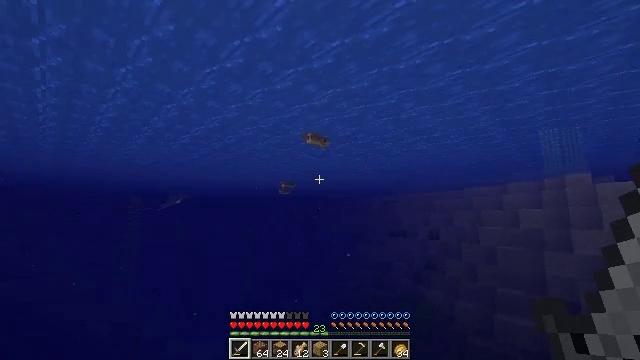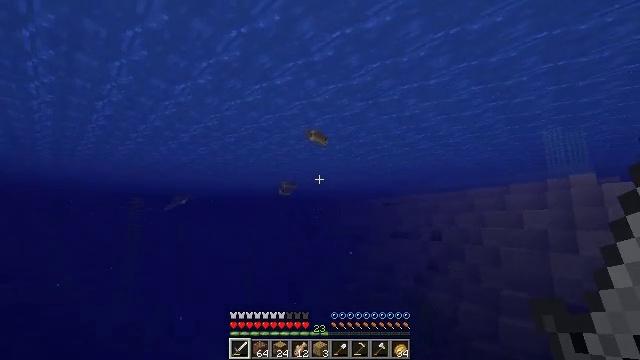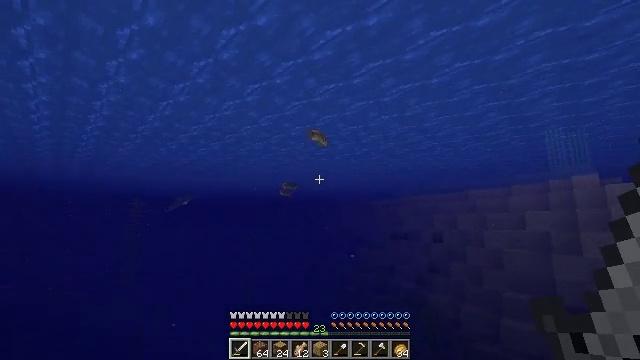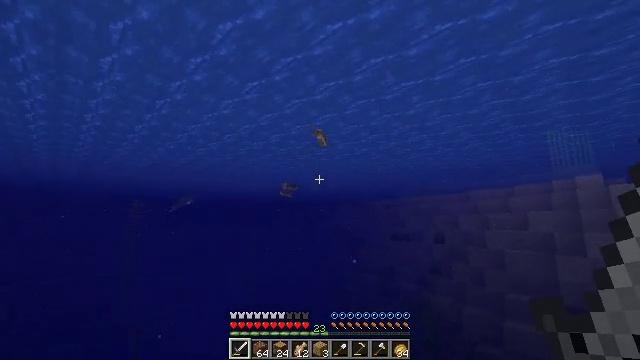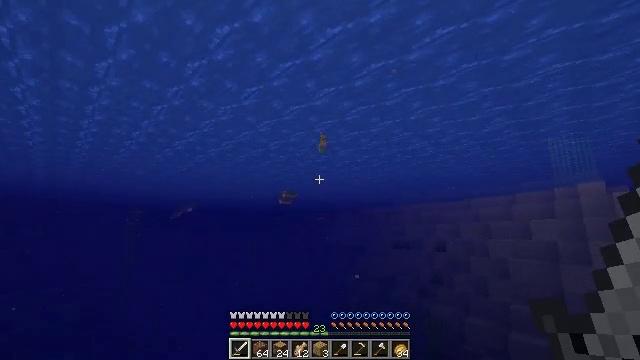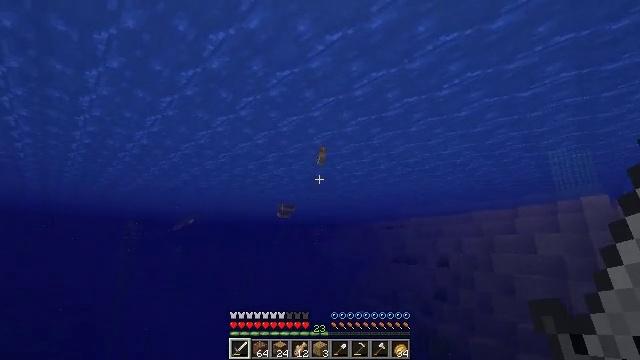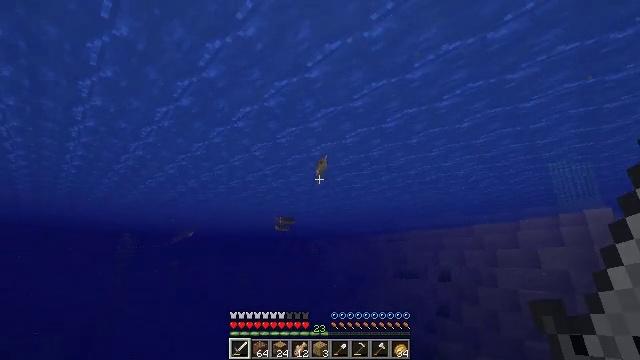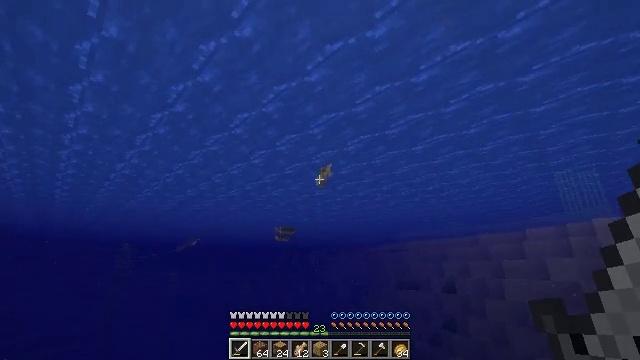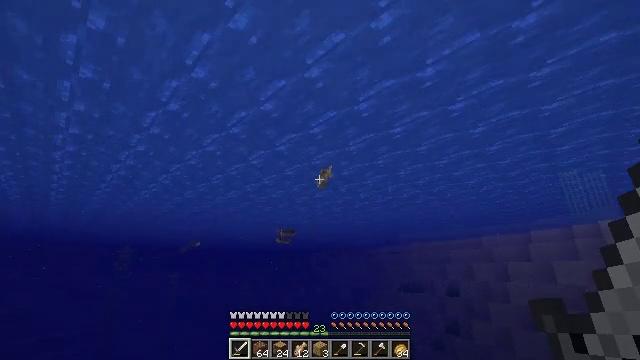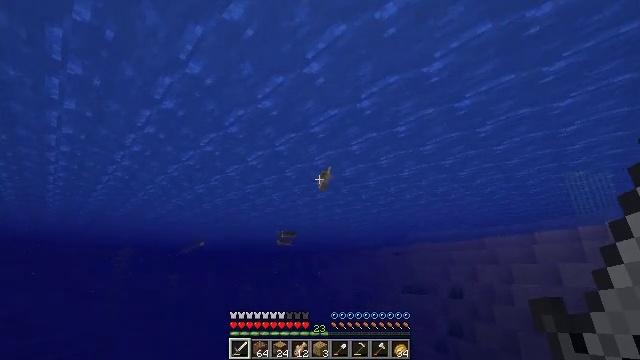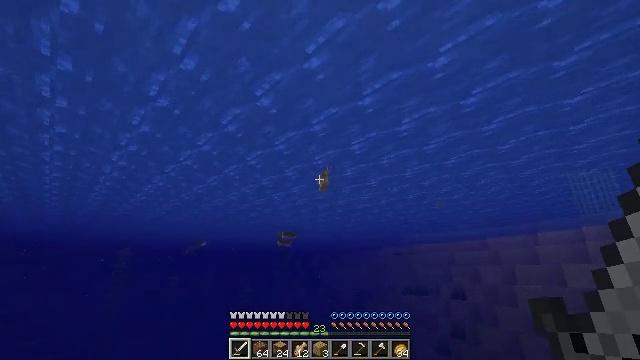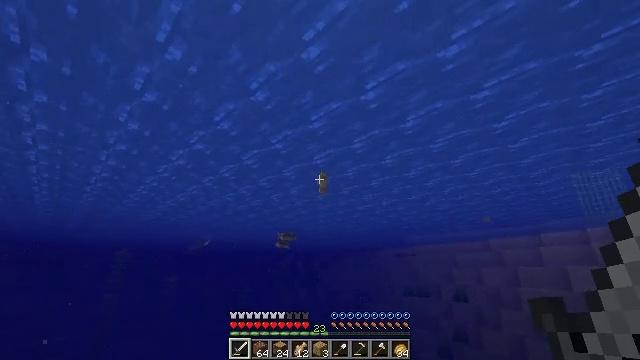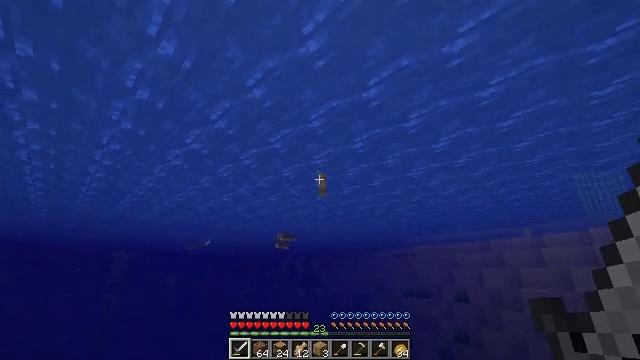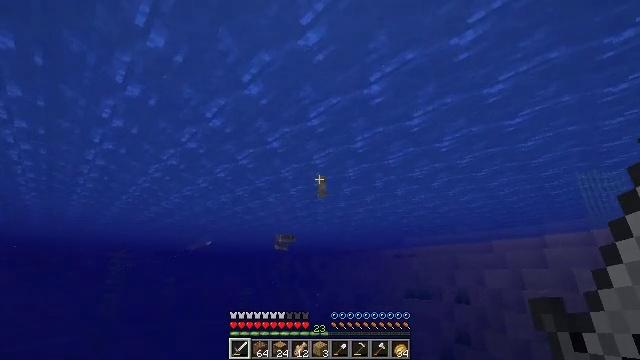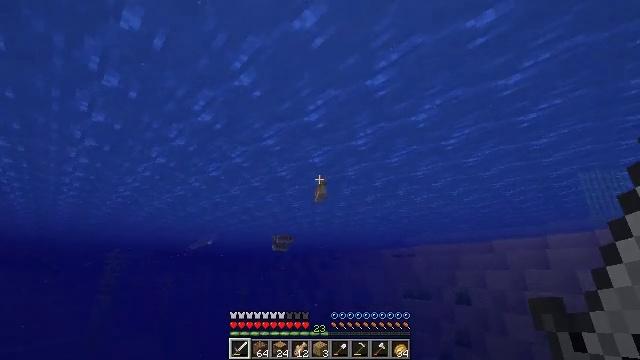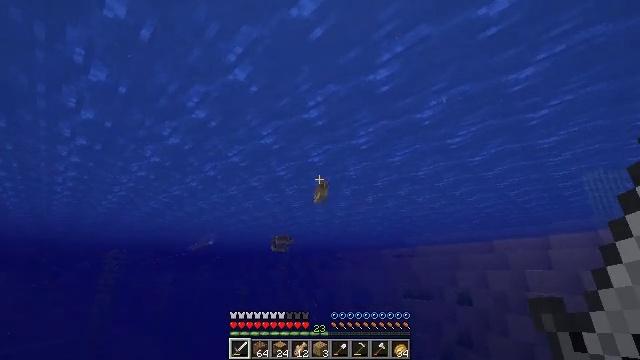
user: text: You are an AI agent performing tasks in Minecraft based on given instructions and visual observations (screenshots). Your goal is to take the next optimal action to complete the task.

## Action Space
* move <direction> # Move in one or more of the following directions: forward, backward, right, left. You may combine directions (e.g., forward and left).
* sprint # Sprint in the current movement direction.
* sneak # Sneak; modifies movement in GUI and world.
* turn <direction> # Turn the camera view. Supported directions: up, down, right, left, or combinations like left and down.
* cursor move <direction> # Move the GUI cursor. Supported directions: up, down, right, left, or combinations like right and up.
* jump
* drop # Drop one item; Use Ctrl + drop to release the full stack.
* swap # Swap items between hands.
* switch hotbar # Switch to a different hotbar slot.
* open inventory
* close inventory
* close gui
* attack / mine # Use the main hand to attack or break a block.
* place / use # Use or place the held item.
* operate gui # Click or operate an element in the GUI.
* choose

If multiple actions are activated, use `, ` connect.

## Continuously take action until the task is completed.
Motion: motion action
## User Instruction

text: Kill the cod.
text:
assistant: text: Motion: move forward
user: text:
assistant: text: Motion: move forward
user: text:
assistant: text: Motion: move forward
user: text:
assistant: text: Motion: move forward, turn up
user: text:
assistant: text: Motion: move forward, turn up
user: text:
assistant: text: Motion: move forward, turn up
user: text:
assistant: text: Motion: move forward, turn up
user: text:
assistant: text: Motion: move forward
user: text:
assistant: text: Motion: move forward
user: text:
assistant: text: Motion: move forward
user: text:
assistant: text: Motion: move forward
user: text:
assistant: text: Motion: move forward
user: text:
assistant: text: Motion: move forward
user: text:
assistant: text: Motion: move forward
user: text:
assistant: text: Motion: move forward
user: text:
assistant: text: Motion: move forward
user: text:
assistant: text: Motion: move forward
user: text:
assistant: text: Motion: move forward
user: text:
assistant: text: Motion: move forward, turn down
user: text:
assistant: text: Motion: move forward, turn down
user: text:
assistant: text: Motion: move forward, turn down
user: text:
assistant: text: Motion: move forward, turn down
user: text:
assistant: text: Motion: move forward, turn down
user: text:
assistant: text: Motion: move forward, turn down
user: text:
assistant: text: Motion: move forward, turn down
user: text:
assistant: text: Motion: move forward, attack / mine
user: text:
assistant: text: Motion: move forward, attack / mine
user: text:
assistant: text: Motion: turn down, attack / mine
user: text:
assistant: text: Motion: turn left and down, attack / mine
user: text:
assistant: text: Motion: turn left and down